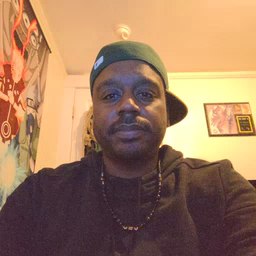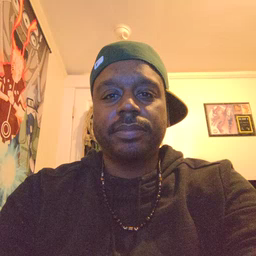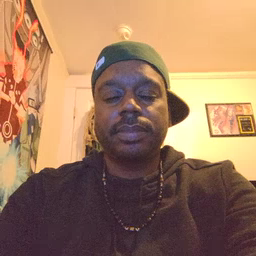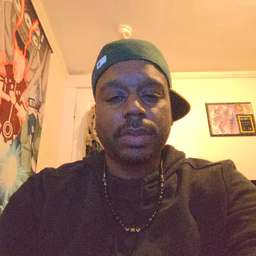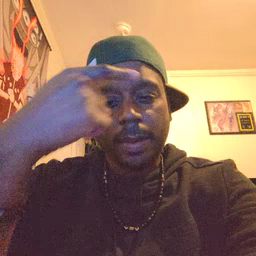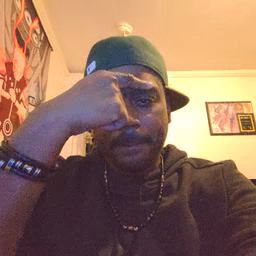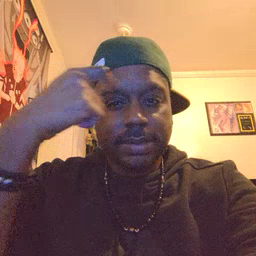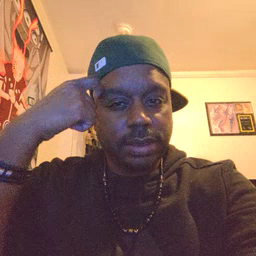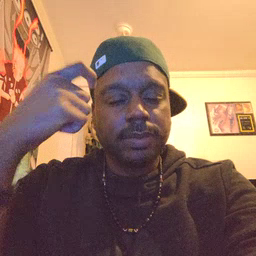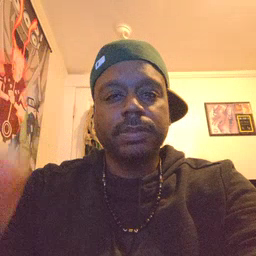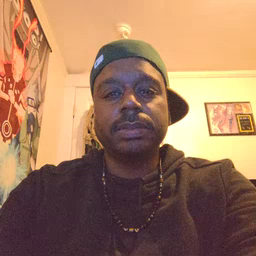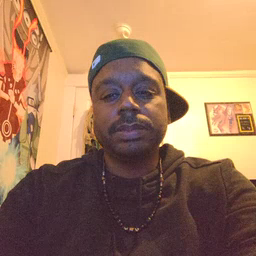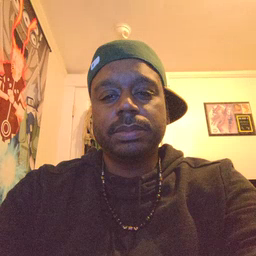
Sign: because